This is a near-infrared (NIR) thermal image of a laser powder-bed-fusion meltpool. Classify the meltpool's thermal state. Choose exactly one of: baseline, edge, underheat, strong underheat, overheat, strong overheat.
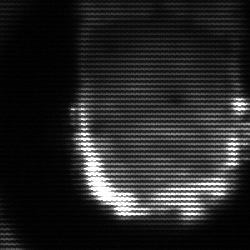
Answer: baseline